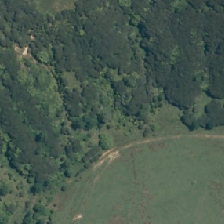
Land cover: manuka_kanuka